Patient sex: M
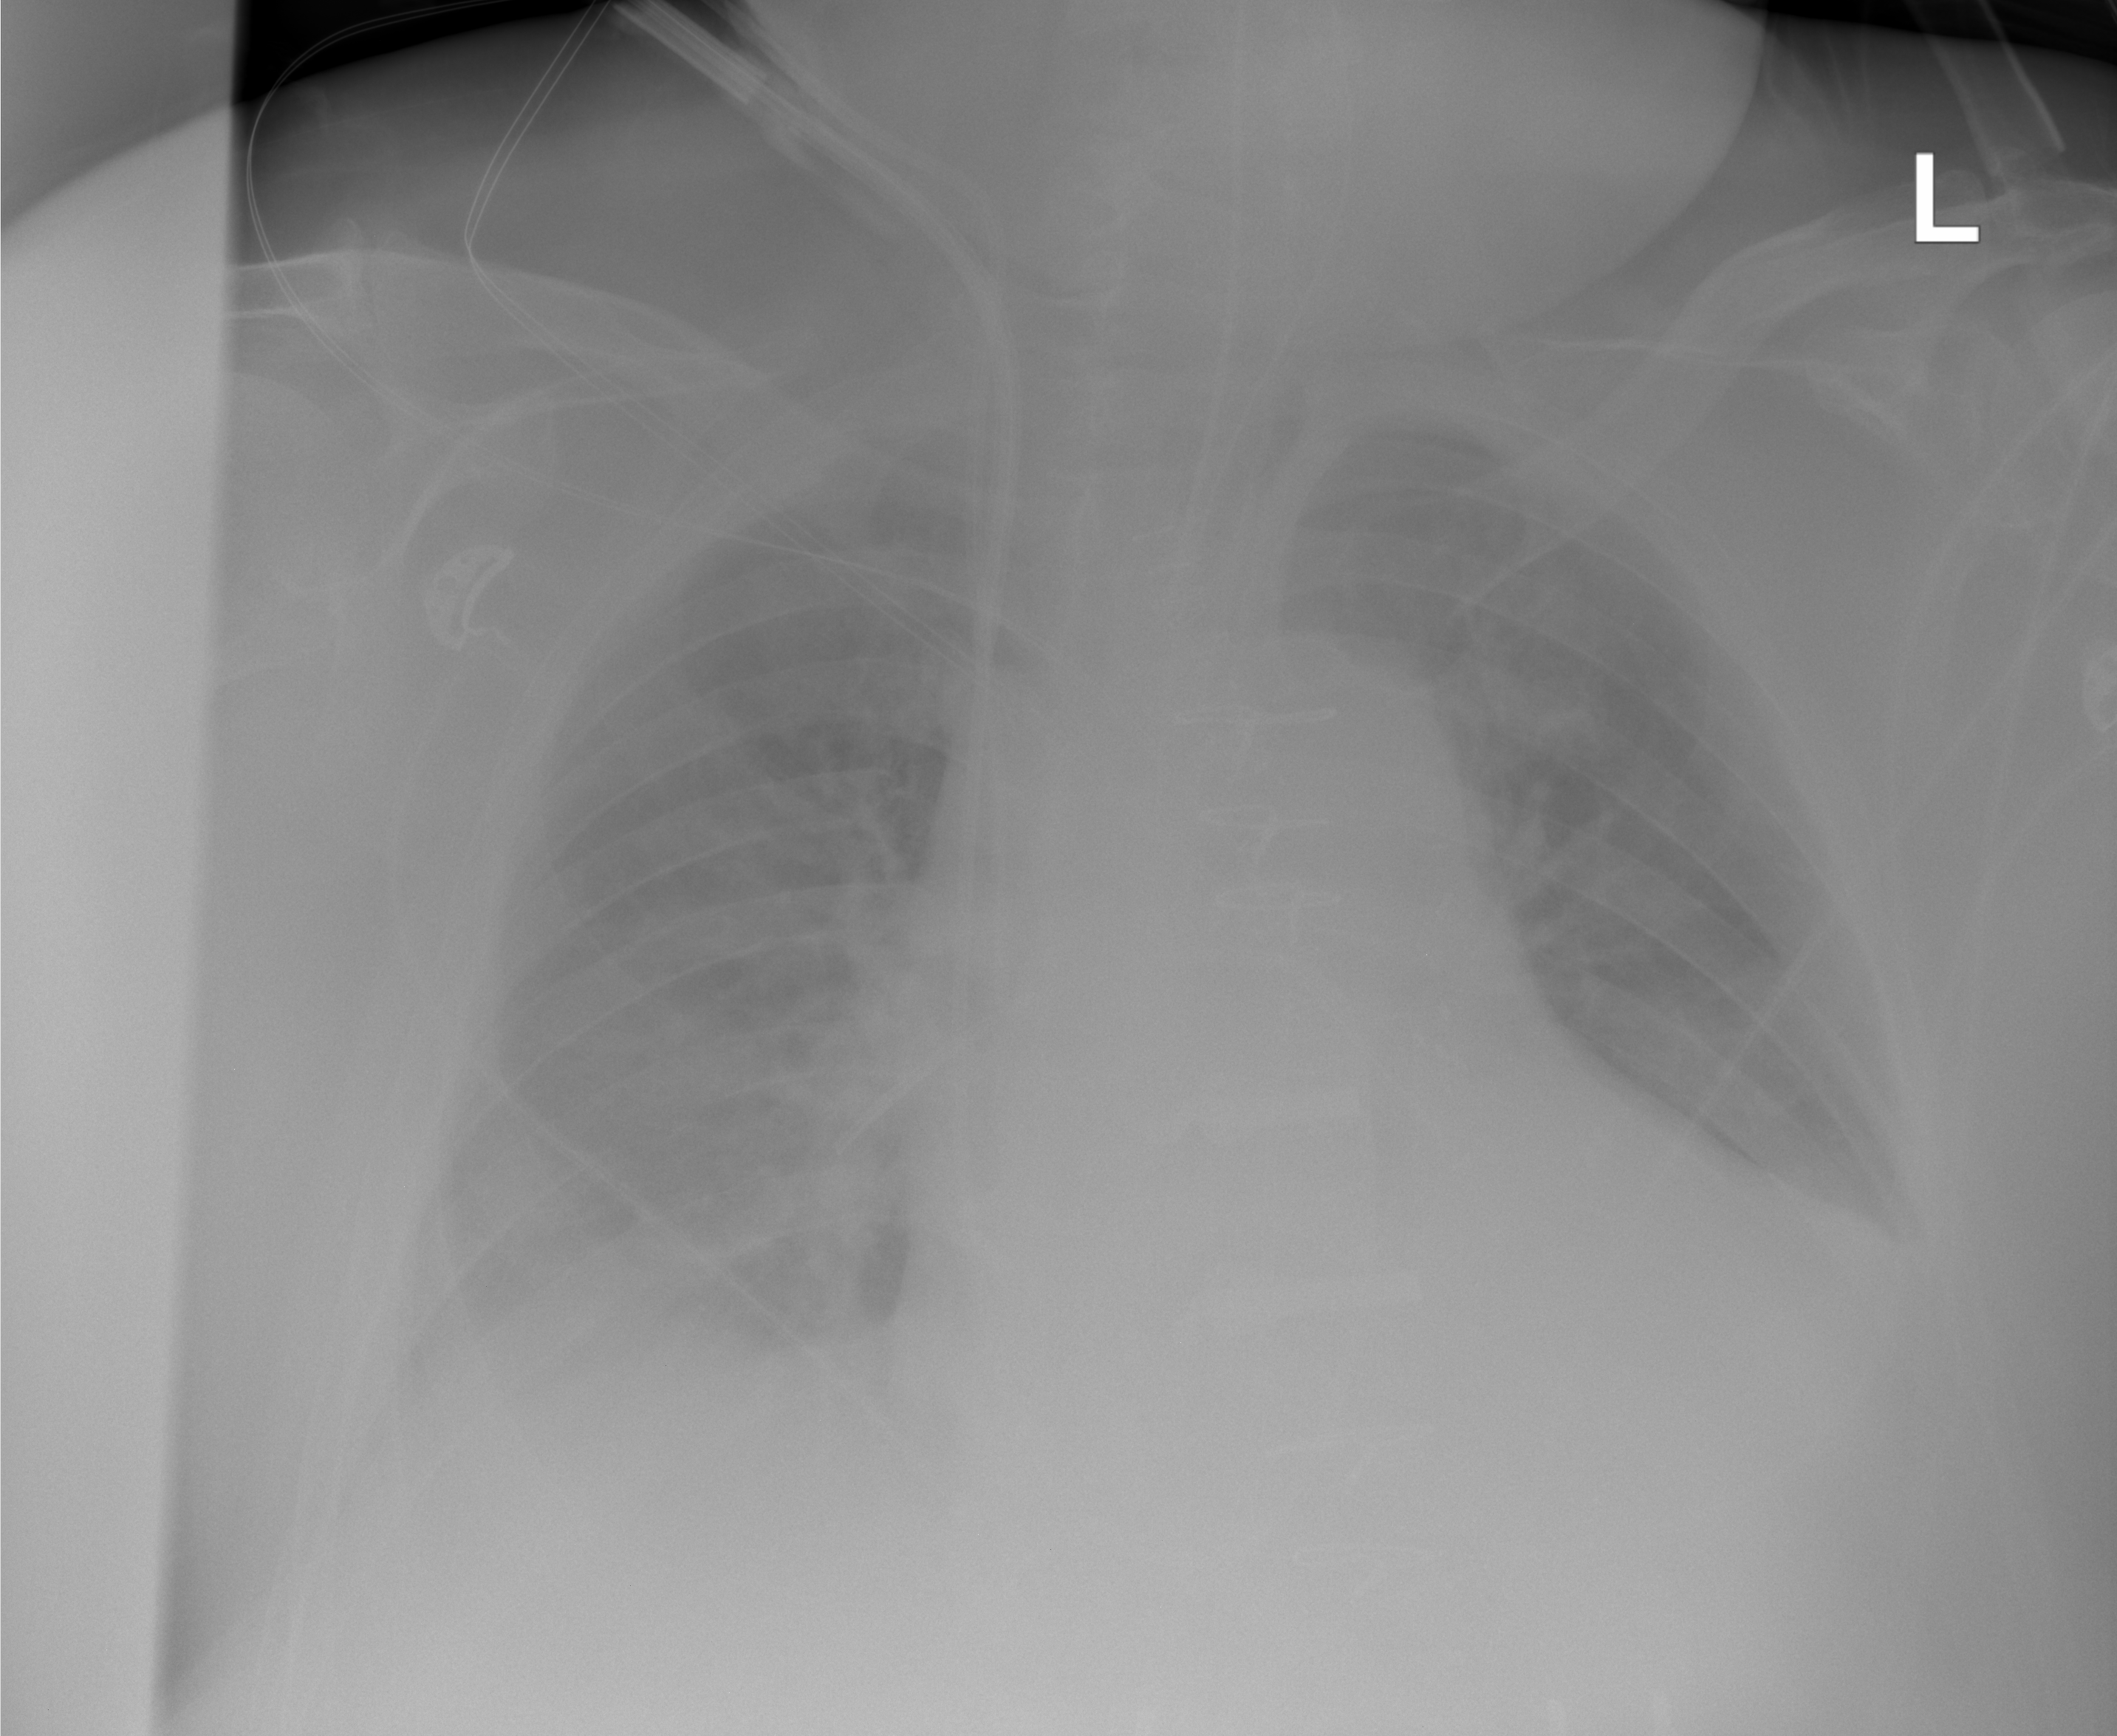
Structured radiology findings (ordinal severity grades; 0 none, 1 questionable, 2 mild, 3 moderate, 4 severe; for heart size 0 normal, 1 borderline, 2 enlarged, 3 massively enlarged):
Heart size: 2
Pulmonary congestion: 0
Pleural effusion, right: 2
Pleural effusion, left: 0
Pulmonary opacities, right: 0
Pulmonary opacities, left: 0
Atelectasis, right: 2
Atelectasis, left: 0